Question: I have file which contains the records like,
> 50.57.190.149 - - [22/Apr/2012:07:12:41 +0530] "GET /computers/laptops.html?brand=819 HTTP/1.0" 200 12530 "-" "-"
> 50.57.190.149 - - 22/Apr/2012:07:12:41 +0530 GET /computers/laptops.html?brand=819 HTTP/1.0 computers - - laptops.html
brand=819 200 12530 - -
1. remote-IP
2. remote-log-name
3. user
4. time
5. request-string
6. status-code
7. byte-string
8. user-agent
9. referral
'''
object unStructuredToStructured {
def main(args : Array[String]){
val spark = SparkSession.builder().appName("unStructuredToStructured").master("local[*]").getOrCreate()
import spark.implicits._
val rdd1 = spark.read.textFile("C:\Users\LENOVO\Downloads\Veeresh_study\DataSet_from_OldSessions\weblogs\weblogs_1_rec.txt").rdd
val schemaString = "remote_IP remote_log_name user time request_string status_code byte_string user_agent referral"
val fields = schemaString.split(" ")
.map(fieldName => StructField(fieldName, StringType, nullable = true))
val schema = StructType(fields)
val rowRDD = rdd1.map(x => x.split(" "))
.map(attributes => Row(attributes(0), attributes(1), attributes(2), attributes(3), attributes(4), attributes(5), attributes(6), attributes(7), attributes(8)))
val data = spark.createDataFrame(rowRDD, schema)
data.show()
}
}
'''
Here is the output that I'm getting

As you could see from the image,
we are using as delemeter and the Value of one field is split into multiple columns (because the field-value contains in it)
ex: Ideally the "" column should have the value "" but here its getting split into two columns i.e "" and ""
similarly the value of ("GET /computers/laptops.html?brand=819 HTTP/1.0") is split into "", "" and "
please help in parsing the field values by ignoring the space within the field-value
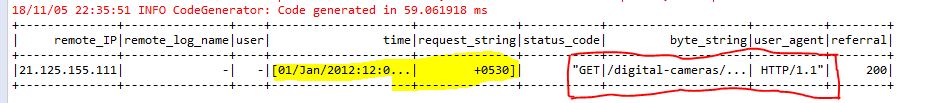
Answer: Found a solution after multiple trials, definetly the below solution can be improved.
'''
object unStructuredToStructured {
def main(args : Array[String]){
val spark = SparkSession.builder().appName("unStructuredToStructured").master("local[*]").getOrCreate()
import spark.implicits._
val rdd1 = spark.read.textFile("C:\Users\LENOVO\Downloads\Veeresh_study\DataSet_from_OldSessions\weblogs\weblogs_10_lakh_rec.txt").rdd
val schemaString = "remote_IP remote_log_name user time request_string status_code byte_string user_agent referral"
val fields = schemaString.split(" ")
.map(fieldName => StructField(fieldName, StringType, nullable = true))
val schema = StructType(fields)
val rowRDD = rdd1.map(x => x.split(" "))
.map(attributes =>
Row(attributes(0), attributes(1), attributes(2), attributes(3), attributes(4), attributes(5), attributes(6), attributes(7), attributes(8))
)
// rowRDD.foreach(println)
def combiner(arr : Array[String]) = {
val len = arr.length
if (len <= 15)
{
var val0 = arr(0)
var val1 = arr(1)
var val2 = arr(2)
var val3 = arr(3).concat(arr(4))
var val4 = arr(5).concat(arr(6)).concat(arr(7))
var val5 = arr(8)
var val6 = arr(9)
var last = arr.last
var value : String = null
for(i <- 10 until len-1) {
if(value == null)
value = arr(i)
else
value = value.concat(arr(i))
}
Row(val0, val1, val2,val3,val4,val5,val6,value,last)
}
else
{
var val0 = arr(0)
var val1 = arr(1)
var val2 = arr(2)
var val3 = arr(3).concat(arr(4))
var val4 = arr(5).concat(arr(6)).concat(arr(7))
var val5 = arr(8)
var val6 = arr(9)
var val7 = arr(10).concat(arr(11)).concat(arr(12)).concat(arr(13))
.concat(arr(14)).concat(arr(15)).concat(arr(16)).concat(arr(17)).concat(arr(17)).concat(arr(18)).concat(arr(19))
var val8 = arr(20)
var last = arr.last
//val len1 = arr.length
var value : String = null
for(i <- 10 until len-1) {
if(value == null)
value = arr(i)
else
value = value.concat(arr(i))
}
// Row(len,val0, val1, val2,val3,val4,val5,val6,val7,val8)
Row(val0, val1, val2,val3,val4,val5,val6,value,last)
}
}
val rowRDD1 = rdd1.map(x => x.split(" "))
.map{attributes =>
combiner(attributes)
}
rowRDD1.foreach(println)
val data = spark.createDataFrame(rowRDD1, schema)
data.show()
}
}
'''
and here is the screenshot of the o/p:
<URL>